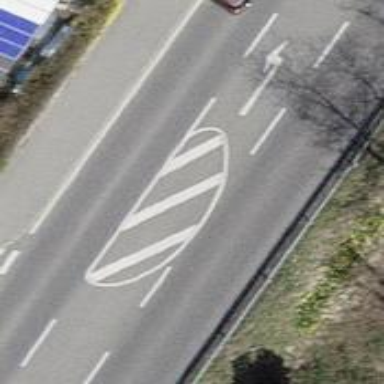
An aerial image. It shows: Primary highway with asphalt surface. There is cycle track on the left side.